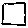
Label: square